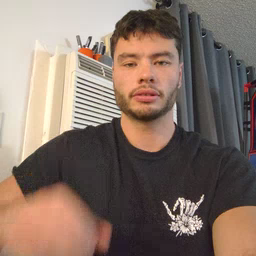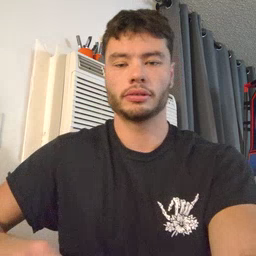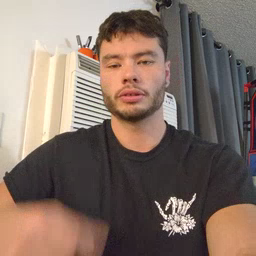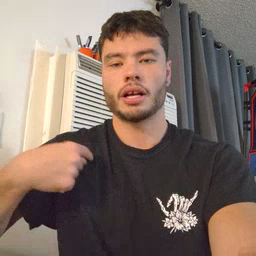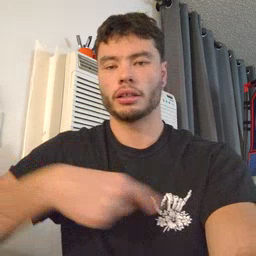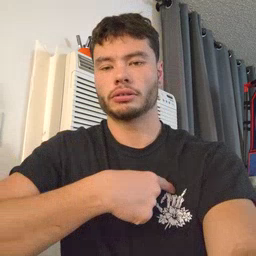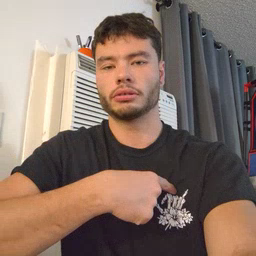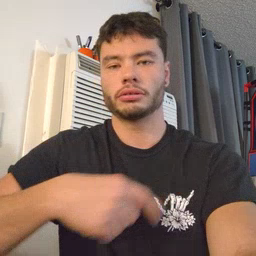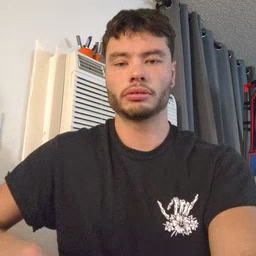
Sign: weus